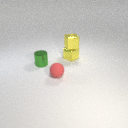
small yellow metal cube behind small red rubber sphere